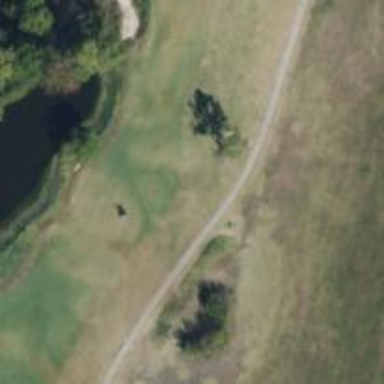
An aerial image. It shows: Service road used as golf cart path.